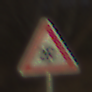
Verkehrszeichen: SchneeOderEisglaette
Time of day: SunriseSunset
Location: Outdoor (Nature)
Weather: Clear
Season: NotSpecified
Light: Natural